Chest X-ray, AP view. Patient: 58 years old, sex M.
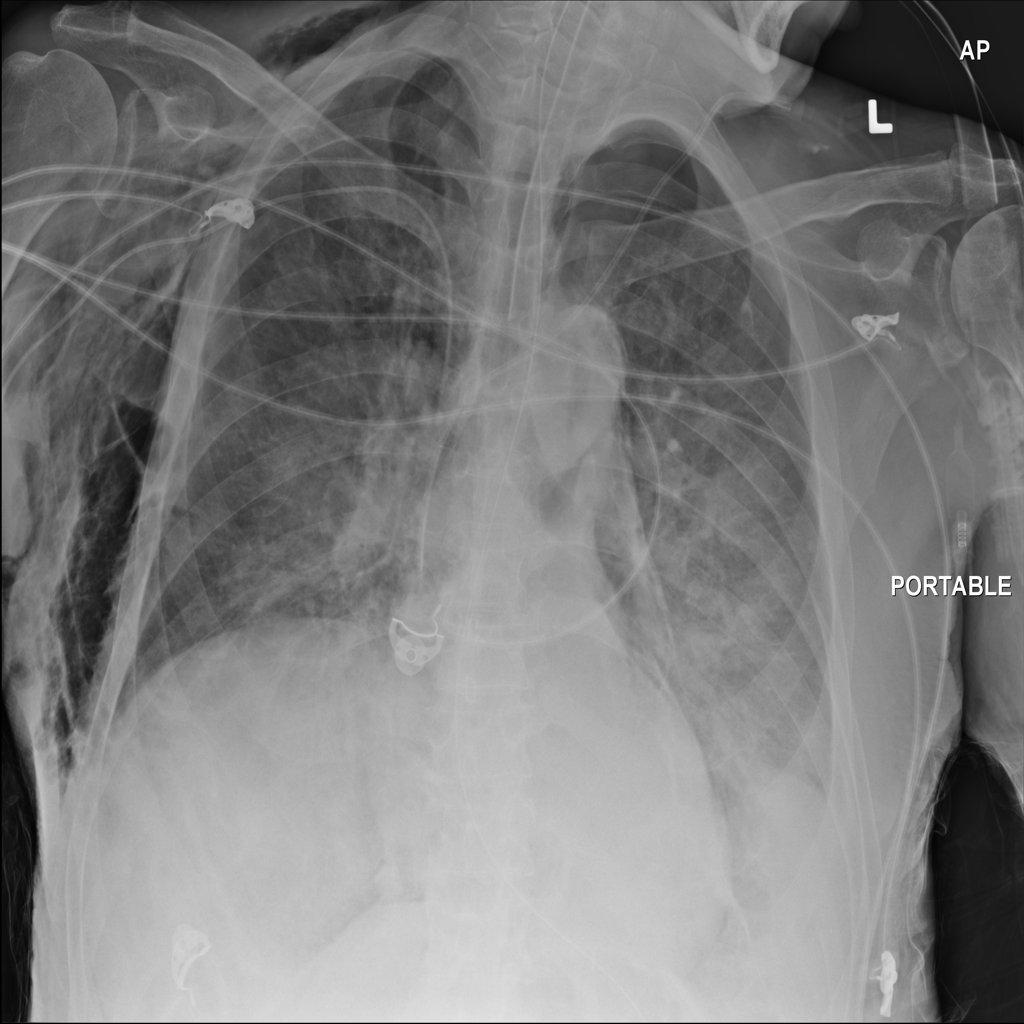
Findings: Effusion, Pneumothorax